Aerial crown-view tile of a tropical tree (Barro Colorado Island, Panama), acquired 20241014:
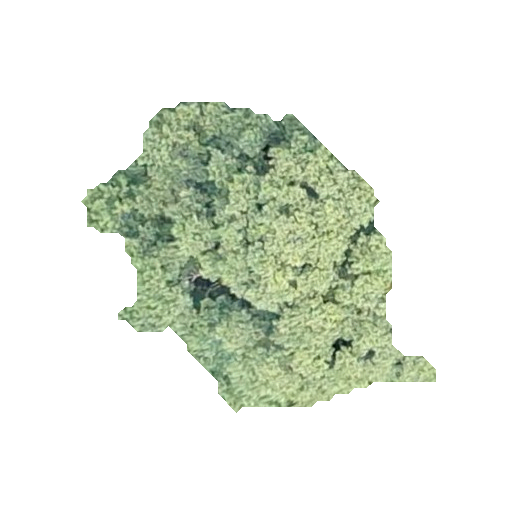
Species: Luehea seemannii
GBIF accepted scientific name: Luehea seemannii
Crown area: 103.352 m²